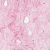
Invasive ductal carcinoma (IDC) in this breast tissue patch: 0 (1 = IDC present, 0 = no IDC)